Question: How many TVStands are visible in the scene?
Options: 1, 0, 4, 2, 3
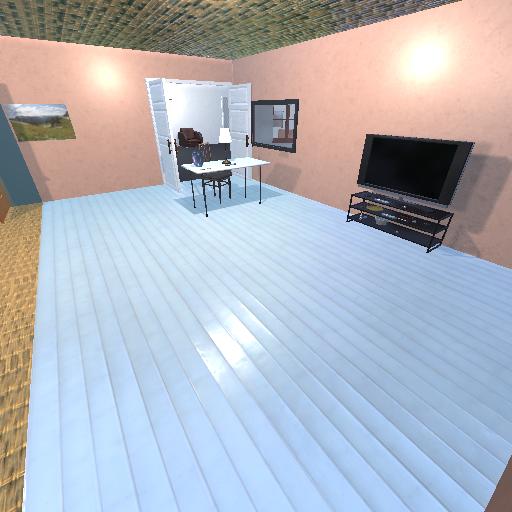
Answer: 1